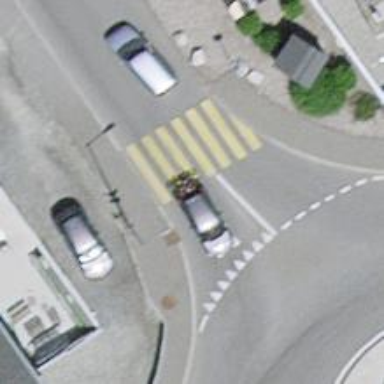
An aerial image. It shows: Zebra crossing at uncontrolled and marked intersection.